Question: I am currently taking some online tutorials on VIM text editor through <URL>. One of the instruction is requiring me to create an alias for the bash profile as shown
'''
~/.bash_profile
alias lr = 'ls -hartl'
'''
and then save it using command as shown
'''
:w
'''
However, every time i tried to save, i get an error message
'''
E17: "/users/myName" is a directory
'''
Any help to fix this will be greatly appreciated

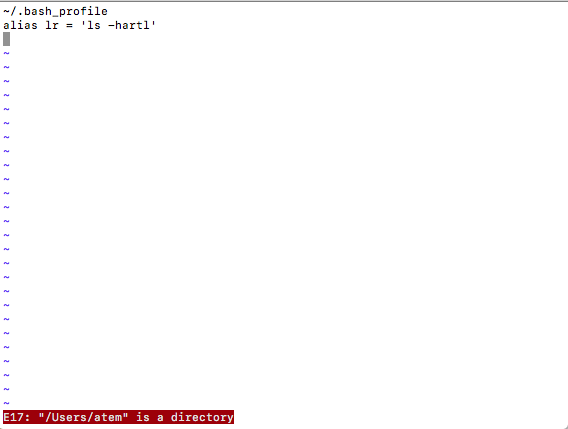
Answer: You are misunderstanding their formatting in the tutorial. You should interpret the following (line numbers added by me):
'''
1. Listing 4: Defining a Bash alias.
2. ~/.bash_profile
3. alias lr='ls -hartl'
'''
As:
1. Reference number and description of the listing.
2. Filename
3. Contents of filename
What you've done is opened vim and inserted both 2 and 3 into the buffer in reality you should open '~/.bash_profile' in vim and insert 'alias lr='ls -hartl'' into that file.
You can open '~/.bash_profile' by running 'vim ~/.bash_profile' at the command line or by running ':edit ~/.bash_profile' once vim is running.